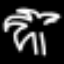
Label: palm tree